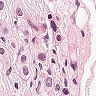
Metastatic tissue present: yes